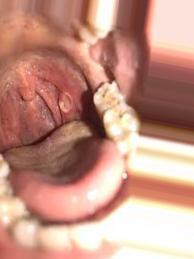
Condition: Mouth Ulcer